Question:
Can I know how to have the emboss effect as the text "" as shown on the picture?
It looks like the text are embedded?
Thanks
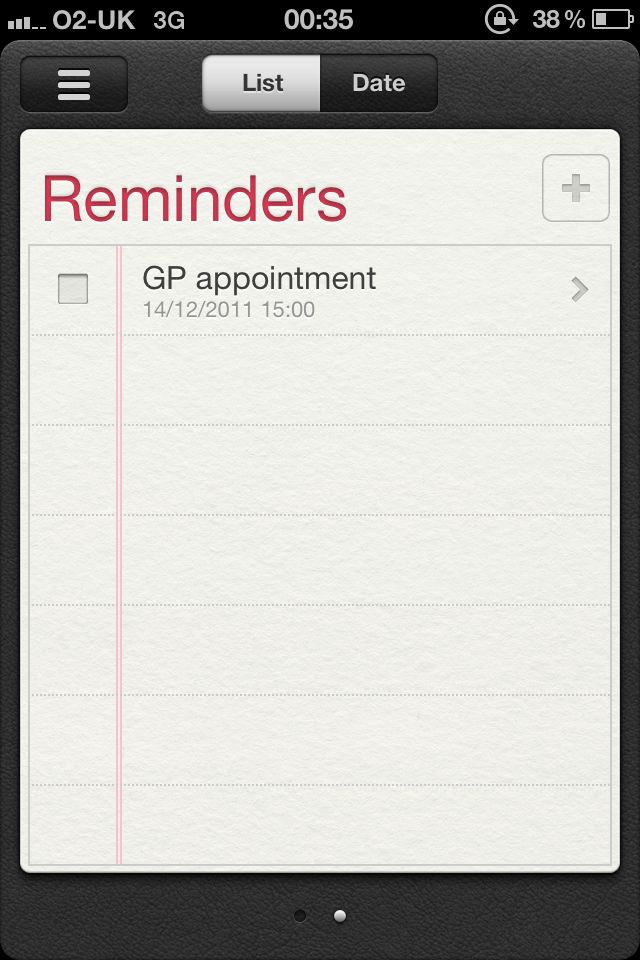
Answer: ## UPDATE FOR iOS 7.0
In iOS 7.0, Apple added a new attribute, 'NSTextEffectAttributeName', for attributed strings. If your deployment target is iOS 7.0 or later, you can set this attribute to 'NSTextEffectLetterpressStyle' to draw an attributed string in an embossed style.
## ORIGINAL
I can't say for certain how Apple draws the embossed text. It looks to me like they fill the string glyphs with a reddish color, then apply a shadow around the interior edges of the glyphs, and also apply a very faint shadow along the top outside edges of the glyphs. I tried it out and here's what it looks like:

On top is my rendering. Below that is a simple UILabel with shadow as Chris suggested in his answer. I put a screen shot of the Reminders app in the background.
Here's my code.
First, you need a function that creates an image mask of your string. You'll use the mask to draw the string itself, and then to draw a shadow that only appears around the inside edges of the string. This image just has an alpha channel and no RGB channels.
'''
- (UIImage *)maskWithString:(NSString *)string font:(UIFont *)font size:(CGSize)size
{
CGRect rect = { CGPointZero, size };
CGFloat scale = [UIScreen mainScreen].scale;
CGColorSpaceRef grayscale = CGColorSpaceCreateDeviceGray();
CGContextRef gc = CGBitmapContextCreate(NULL, size.width * scale, size.height * scale, 8, size.width * scale, grayscale, kCGImageAlphaOnly);
CGContextScaleCTM(gc, scale, scale);
CGColorSpaceRelease(grayscale);
UIGraphicsPushContext(gc); {
[[UIColor whiteColor] setFill];
[string drawInRect:rect withFont:font];
} UIGraphicsPopContext();
CGImageRef cgImage = CGBitmapContextCreateImage(gc);
CGContextRelease(gc);
UIImage *image = [UIImage imageWithCGImage:cgImage scale:scale orientation:UIImageOrientationDownMirrored];
CGImageRelease(cgImage);
return image;
}
'''
Second, you need a function that inverts that mask. You'll use this to make CoreGraphics draw a shadow around the inside edges of the string. This needs to be a full RGBA image. (iOS doesn't seem to support grayscale+alpha images.)
'''
- (UIImage *)invertedMaskWithMask:(UIImage *)mask
{
CGRect rect = { CGPointZero, mask.size };
UIGraphicsBeginImageContextWithOptions(rect.size, NO, mask.scale); {
[[UIColor blackColor] setFill];
UIRectFill(rect);
CGContextClipToMask(UIGraphicsGetCurrentContext(), rect, mask.CGImage);
CGContextClearRect(UIGraphicsGetCurrentContext(), rect);
}
UIImage *image = UIGraphicsGetImageFromCurrentImageContext();
UIGraphicsEndImageContext();
return image;
}
'''
You can use those in a function that draws the string in red and applies a shadow to its interior edges.
'''
-(UIImage *)imageWithInteriorShadowAndString:(NSString *)string font:(UIFont *)font textColor:(UIColor *)textColor size:(CGSize)size
{
CGRect rect = { CGPointZero, size };
UIImage *mask = [self maskWithString:string font:font size:rect.size];
UIImage *invertedMask = [self invertedMaskWithMask:mask];
UIImage *image;
UIGraphicsBeginImageContextWithOptions(rect.size, NO, [UIScreen mainScreen].scale); {
CGContextRef gc = UIGraphicsGetCurrentContext();
// Clip to the mask that only allows drawing inside the string's image.
CGContextClipToMask(gc, rect, mask.CGImage);
// We apply the mask twice because we're going to draw through it twice.
// Only applying it once would make the edges too sharp.
CGContextClipToMask(gc, rect, mask.CGImage);
mask = nil; // done with mask; let ARC free it
// Draw the red text.
[textColor setFill];
CGContextFillRect(gc, rect);
// Draw the interior shadow.
CGContextSetShadowWithColor(gc, CGSizeZero, 1.6, [UIColor colorWithWhite:.3 alpha:1].CGColor);
[invertedMask drawAtPoint:CGPointZero];
invertedMask = nil; // done with invertedMask; let ARC free it
image = UIGraphicsGetImageFromCurrentImageContext();
}
UIGraphicsEndImageContext();
return image;
}
'''
Next you need a function that takes an image and returns a copy with a faint upward shadow.
'''
- (UIImage *)imageWithUpwardShadowAndImage:(UIImage *)image
{
UIGraphicsBeginImageContextWithOptions(image.size, NO, image.scale); {
CGContextSetShadowWithColor(UIGraphicsGetCurrentContext(), CGSizeMake(0, -1), 1, [UIColor colorWithWhite:0 alpha:.15].CGColor);
[image drawAtPoint:CGPointZero];
}
UIImage *resultImage = UIGraphicsGetImageFromCurrentImageContext();
UIGraphicsEndImageContext();
return resultImage;
}
'''
Finally, you can combine those functions to create an embossed image of your string. I put my final image into a 'UIImageView' for easy testing.
'''
- (void)viewDidLoad
{
[super viewDidLoad];
CGRect rect = self.imageView.bounds;
NSString *string = @"Reminders";
UIFont *font = [UIFont systemFontOfSize:33];
UIImage *interiorShadowImage = [self imageWithInteriorShadowAndString:string
font:font
textColor:[UIColor colorWithHue:0 saturation:.9 brightness:.7 alpha:1]
size:rect.size];
UIImage *finalImage = [self imageWithUpwardShadowAndImage:interiorShadowImage];
self.imageView.image = finalImage;
}
'''